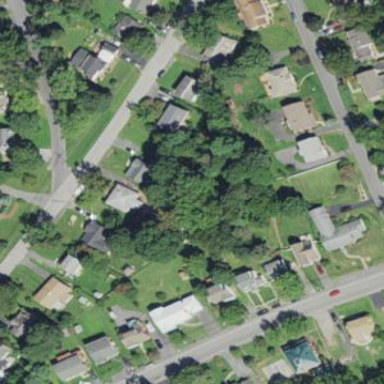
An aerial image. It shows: Residential area within neighborhood.